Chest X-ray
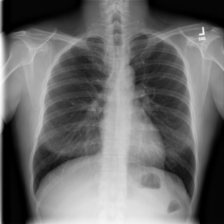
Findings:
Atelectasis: negative
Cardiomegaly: negative
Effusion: negative
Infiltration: negative
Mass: negative
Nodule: negative
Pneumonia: negative
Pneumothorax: negative
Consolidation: negative
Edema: negative
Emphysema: negative
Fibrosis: negative
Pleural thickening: negative
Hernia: negative